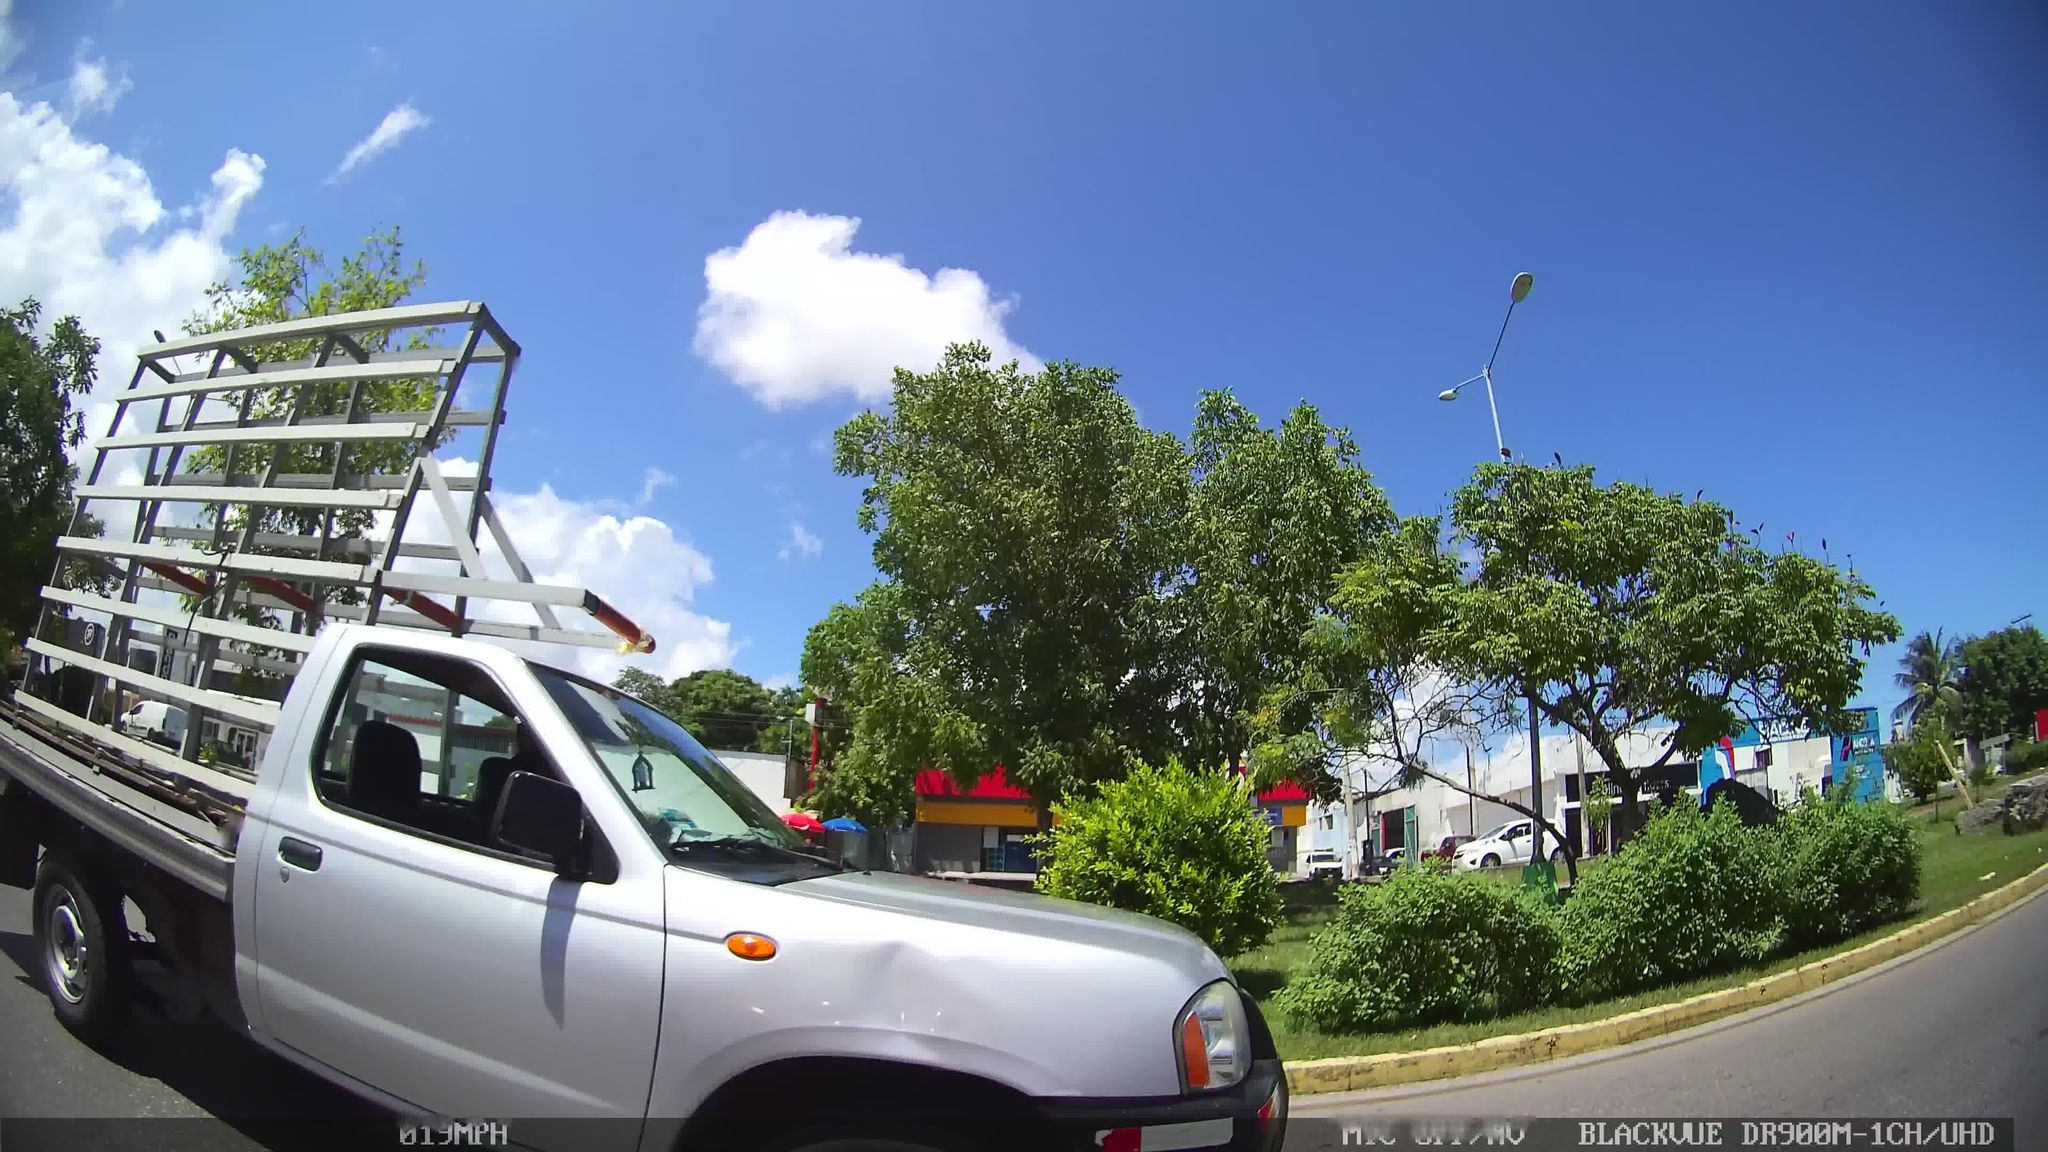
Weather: clear
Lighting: day
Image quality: good
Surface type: driving surface
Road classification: secondary
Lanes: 2
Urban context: urban centre
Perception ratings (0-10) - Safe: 1.73, Lively: 5.09, Beautiful: 4.62, Boring: 6.5, Depressing: 9.36, Wealthy: 3.28